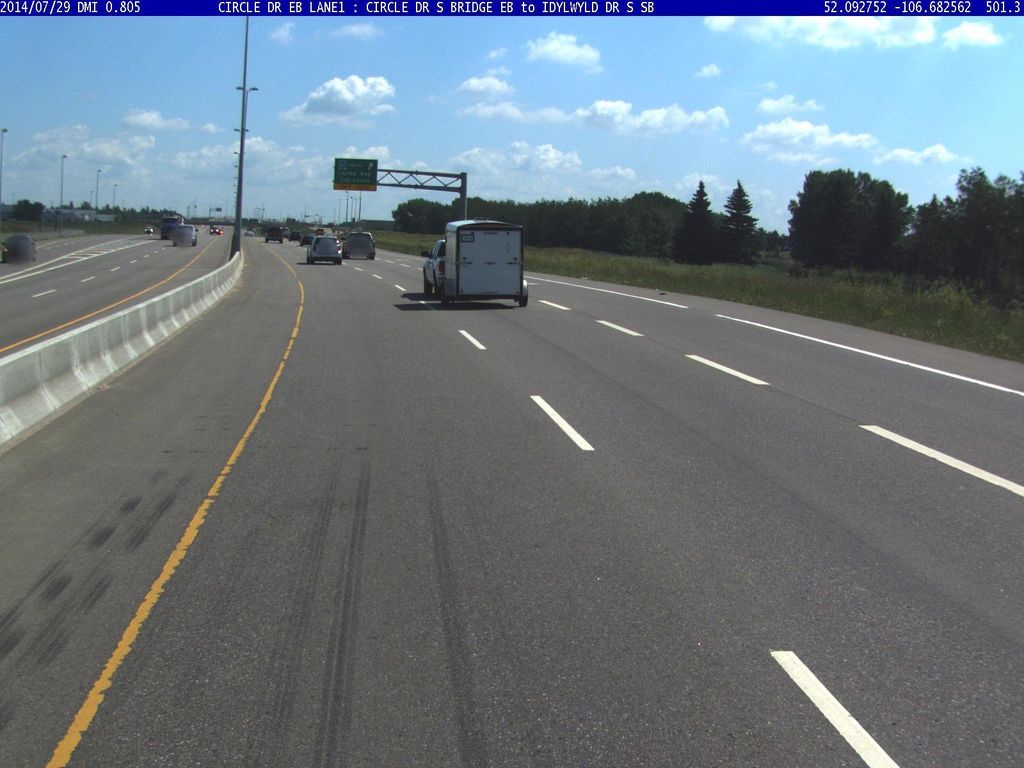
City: saskatoon